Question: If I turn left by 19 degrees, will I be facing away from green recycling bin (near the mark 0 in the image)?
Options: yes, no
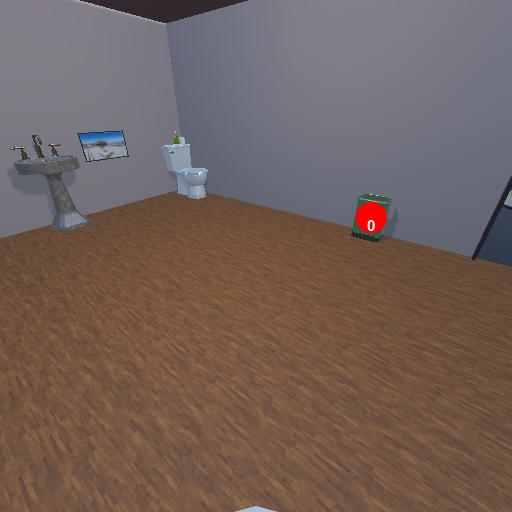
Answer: yes